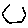
Label: hexagon